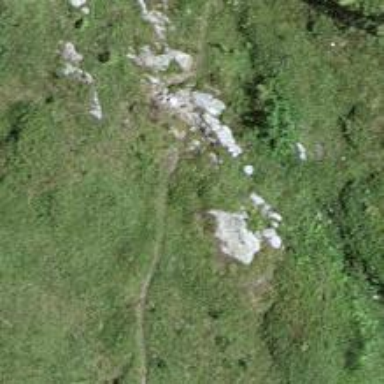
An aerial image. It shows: Path on the ground.